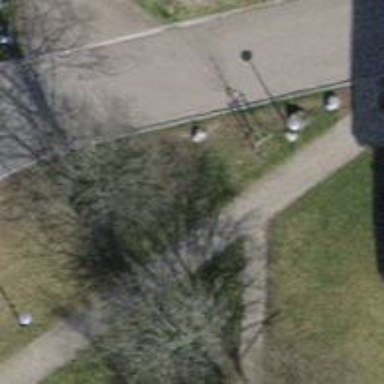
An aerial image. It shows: Footway made of paving stones.